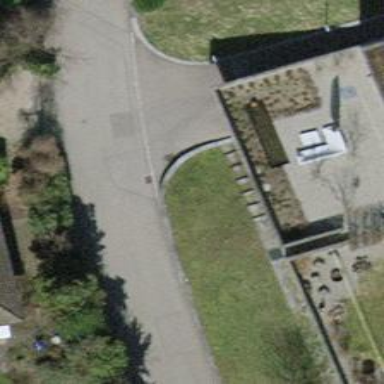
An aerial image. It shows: Parking entrance.